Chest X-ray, AP view. Patient: 46 years old, sex M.
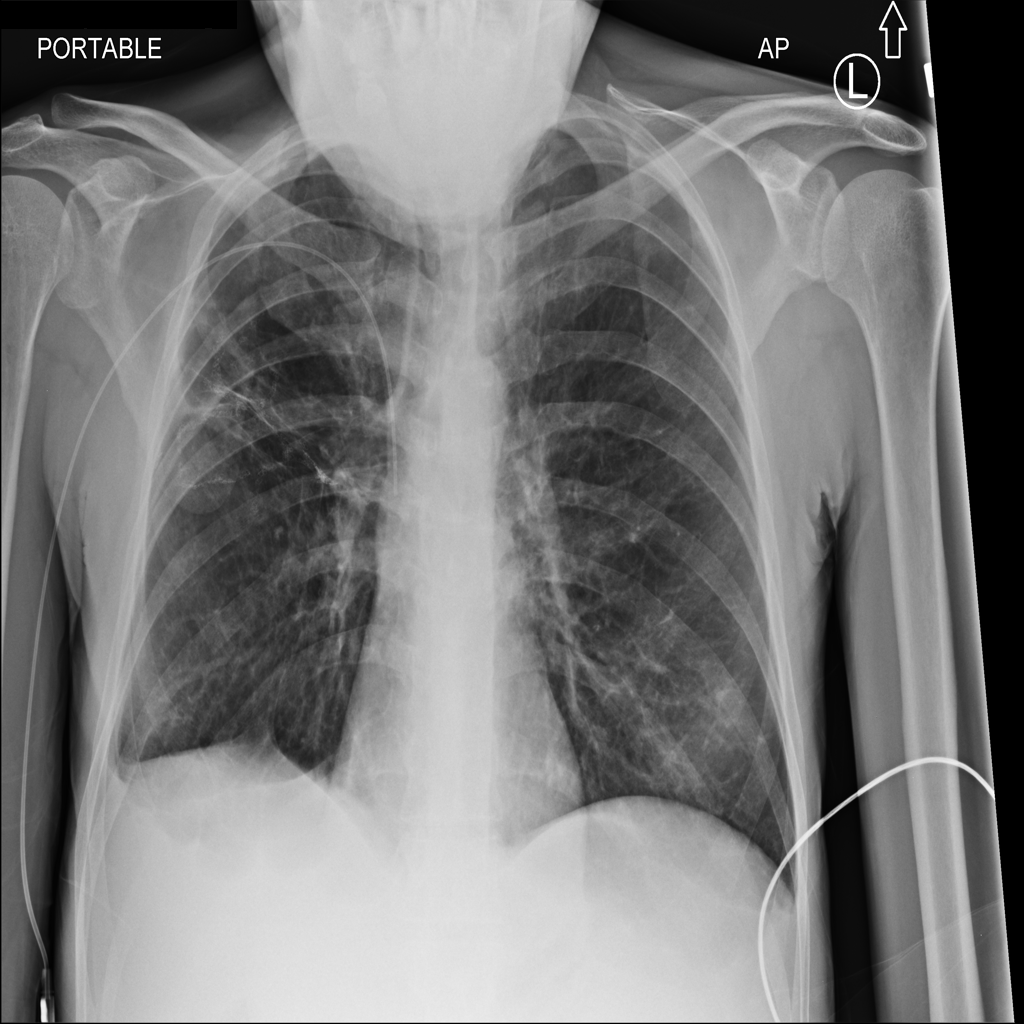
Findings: No Finding